Aerial crown-view tile of a tropical tree (Barro Colorado Island, Panama), acquired 20250915:
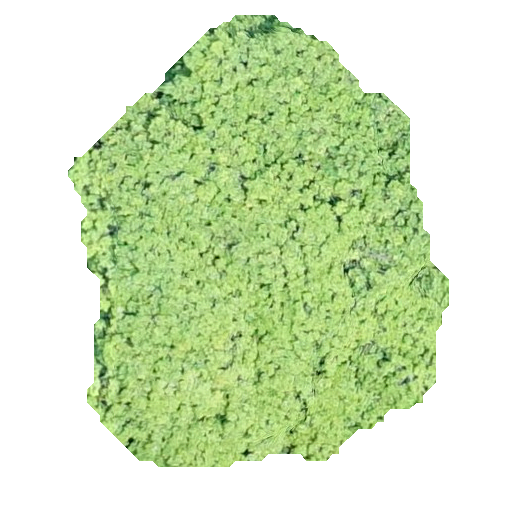
Species: Simarouba amara
GBIF accepted scientific name: Simarouba amara
Crown area: 182.533 m²